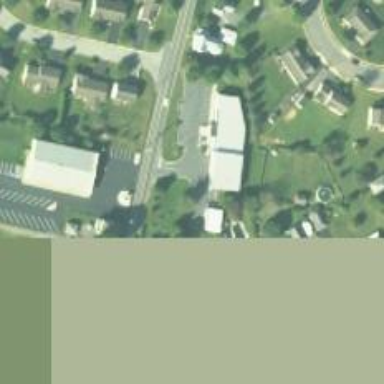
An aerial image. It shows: Ambulance station for emergencies.